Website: bh-photo
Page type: billing-address
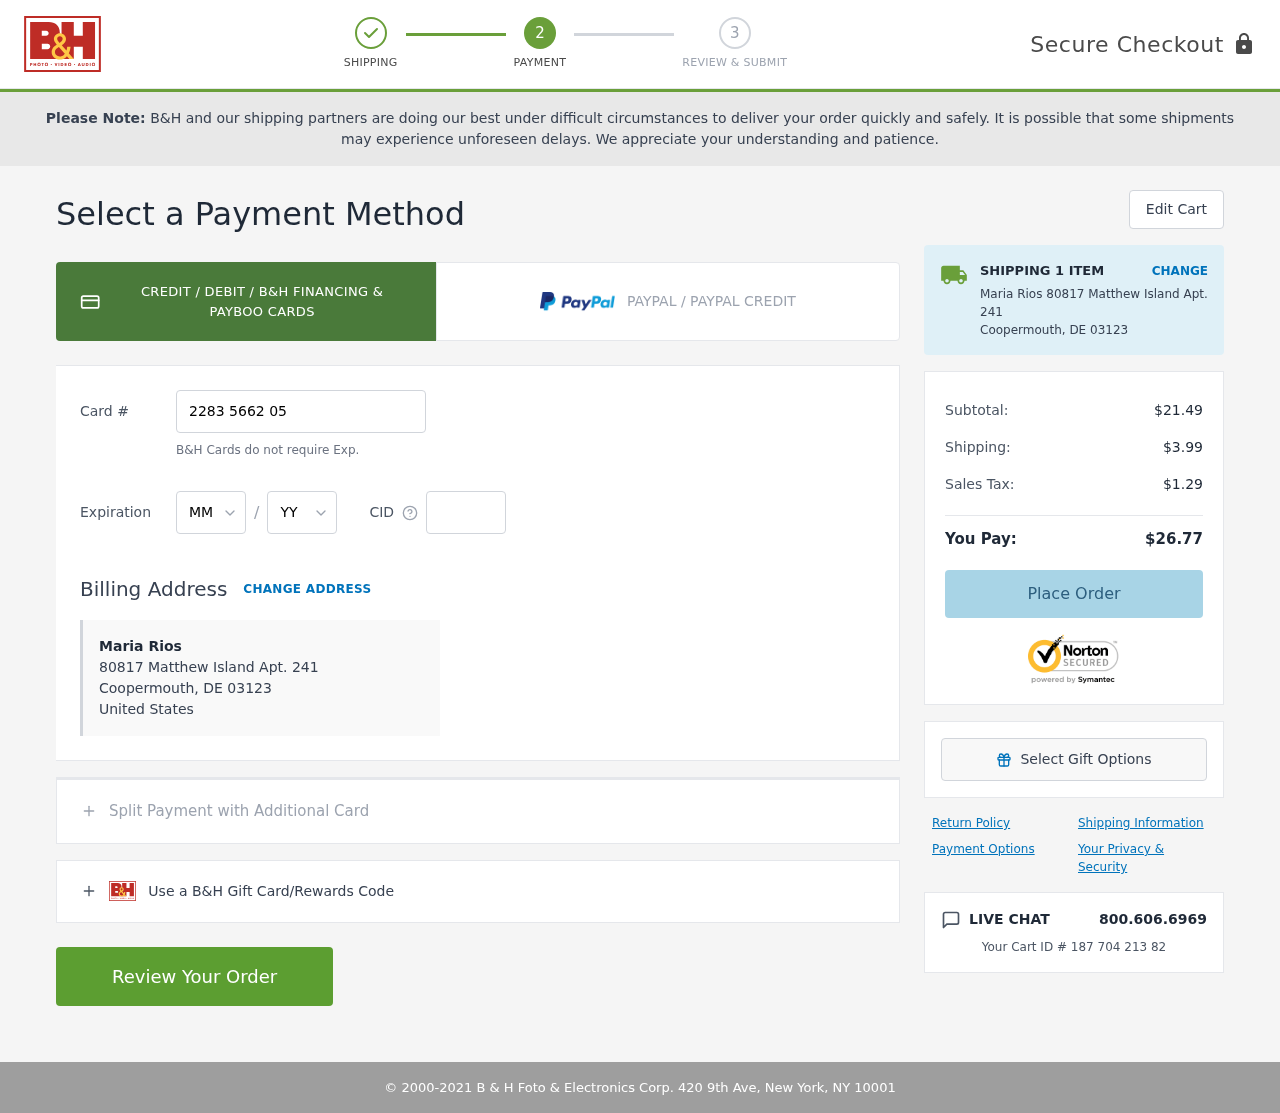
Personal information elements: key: PII_CARD_CVV
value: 197
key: PII_CARD_EXPIRY_MONTH
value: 01
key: PII_CARD_EXPIRY_YEAR
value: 26
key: PII_CARD_NUMBER
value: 2283 5662 0594 9641
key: PII_CITY
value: Coopermouth
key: PII_COUNTRY
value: United States
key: PII_FULLNAME
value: Maria Rios
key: PII_POSTCODE
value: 03123
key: PII_STATE_ABBR
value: DE
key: PII_STREET
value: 80817 Matthew Island Apt. 241
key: PII_FULLNAME2
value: Maria Rios
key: PII_STREET2
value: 80817 Matthew Island Apt. 241
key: PII_CITY_STATE_ZIP2
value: Coopermouth, DE
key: PII_POSTCODE2
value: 03123
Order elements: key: ORDER_NUM_ITEMS
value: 1
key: ORDER_SUBTOTAL
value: $21.49
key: ORDER_SHIPPING_COST
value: $3.99
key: ORDER_TAX
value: $1.29
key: ORDER_TOTAL
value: $26.77
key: ORDER_ID
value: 187 704 213 82